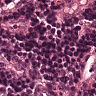
Metastatic tissue present: no